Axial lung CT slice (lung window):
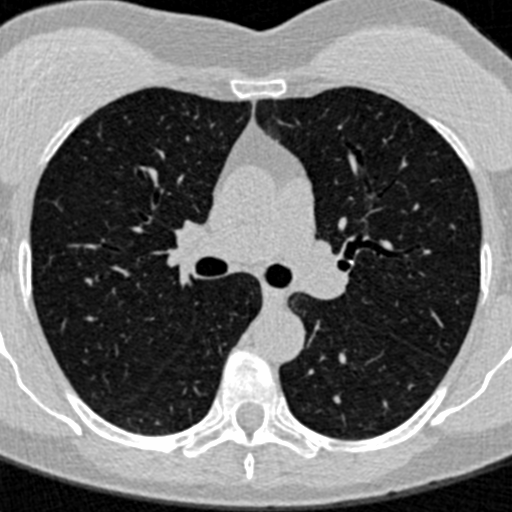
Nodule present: no